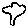
Label: tree